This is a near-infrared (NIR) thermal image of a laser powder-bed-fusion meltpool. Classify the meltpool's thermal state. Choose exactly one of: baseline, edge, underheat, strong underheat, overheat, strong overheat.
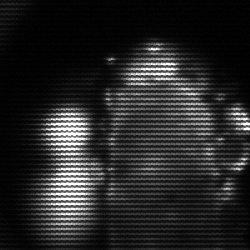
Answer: strong underheat